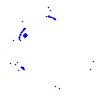
Particle: proton